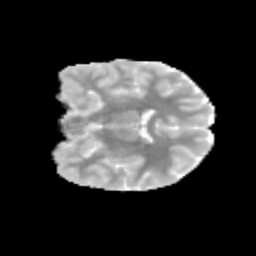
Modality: MD
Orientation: coronal
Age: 9
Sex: male
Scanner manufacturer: siemens
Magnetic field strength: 3 T
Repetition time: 3.8 s
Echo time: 0.07 s